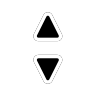
Cursor type: resize_ns
OS/theme: macos
Variant: default